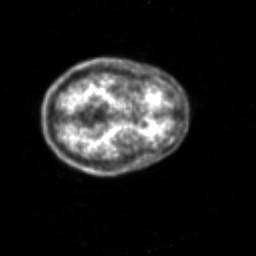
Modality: PET
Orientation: axial
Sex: female
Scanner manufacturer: siemens